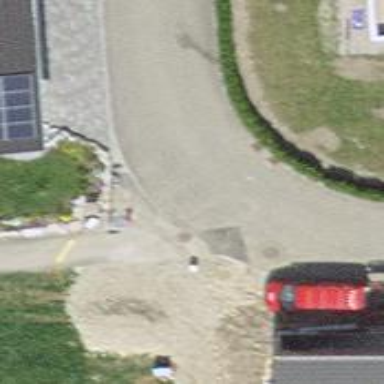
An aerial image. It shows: Paved path.